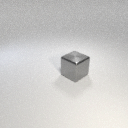
large gray metal cube